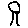
Label: tree